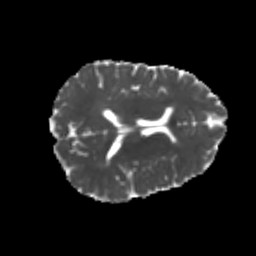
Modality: MD
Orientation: axial
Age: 22
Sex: male
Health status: healthy
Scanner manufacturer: philips
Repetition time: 7.386 s
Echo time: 0.08599 s